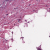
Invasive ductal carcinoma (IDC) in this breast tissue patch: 1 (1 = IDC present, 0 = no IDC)